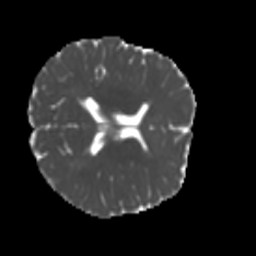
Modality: MD
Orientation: axial
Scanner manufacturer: siemens
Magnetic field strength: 3 T
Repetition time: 4 s
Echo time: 0.0594 s